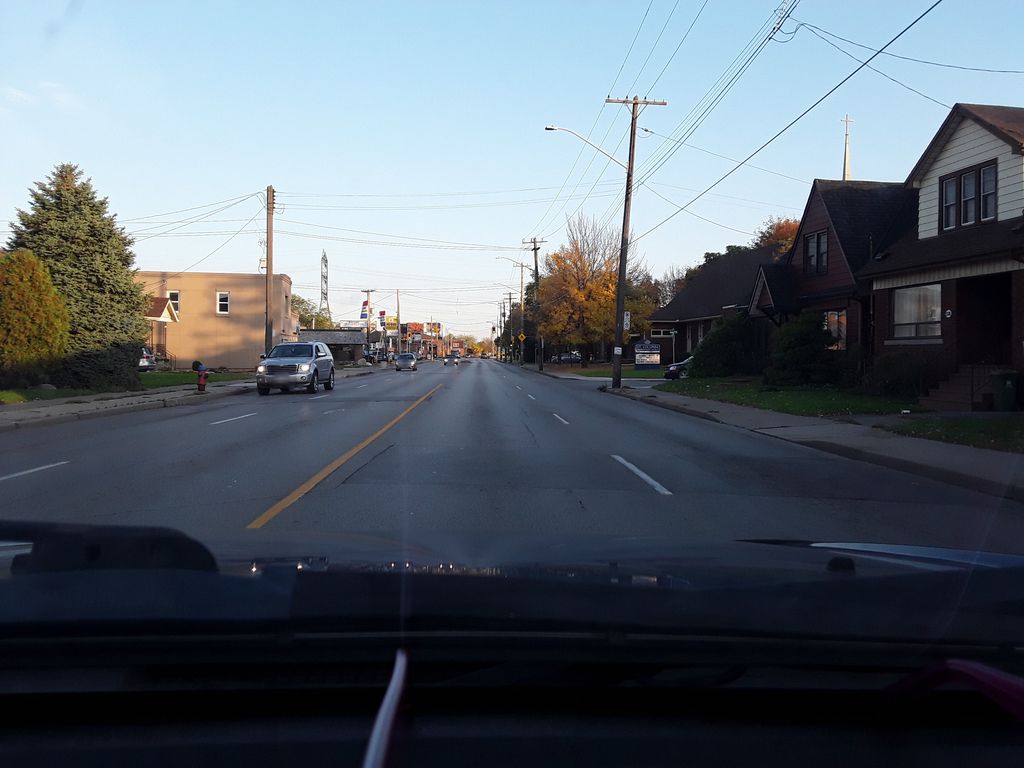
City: hamilton